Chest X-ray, AP view. Patient: 26 years old, sex F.
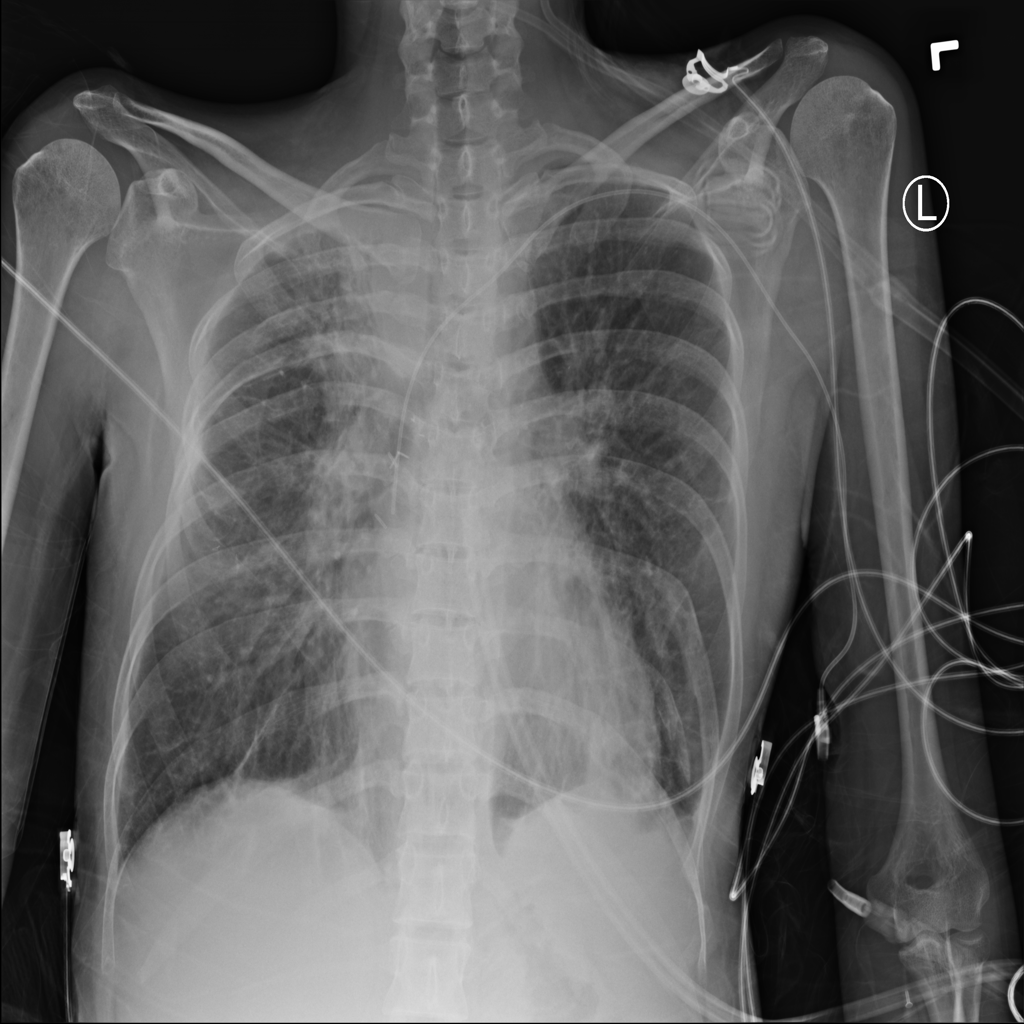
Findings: Consolidation